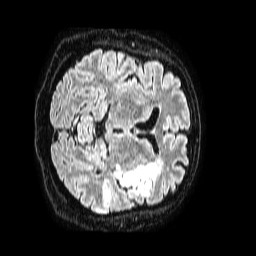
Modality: FLAIR
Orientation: axial
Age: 64
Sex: male
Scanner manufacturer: philips
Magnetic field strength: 1.5 T
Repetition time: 4.8 s
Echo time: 0.3 s